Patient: sex M, age 42
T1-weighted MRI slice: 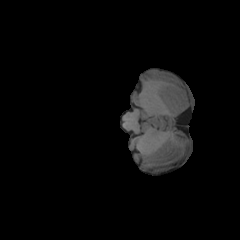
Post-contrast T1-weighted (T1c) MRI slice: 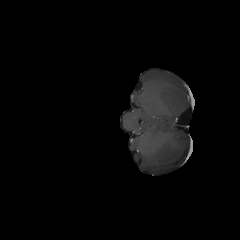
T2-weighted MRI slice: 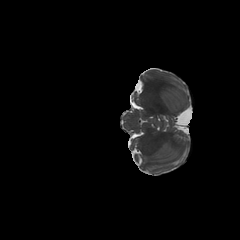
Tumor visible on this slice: no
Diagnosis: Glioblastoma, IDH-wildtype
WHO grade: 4